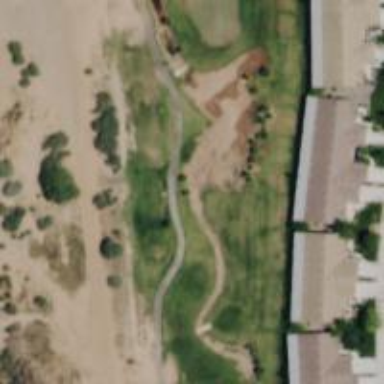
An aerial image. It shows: Rough grass area on golf course.